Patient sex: M
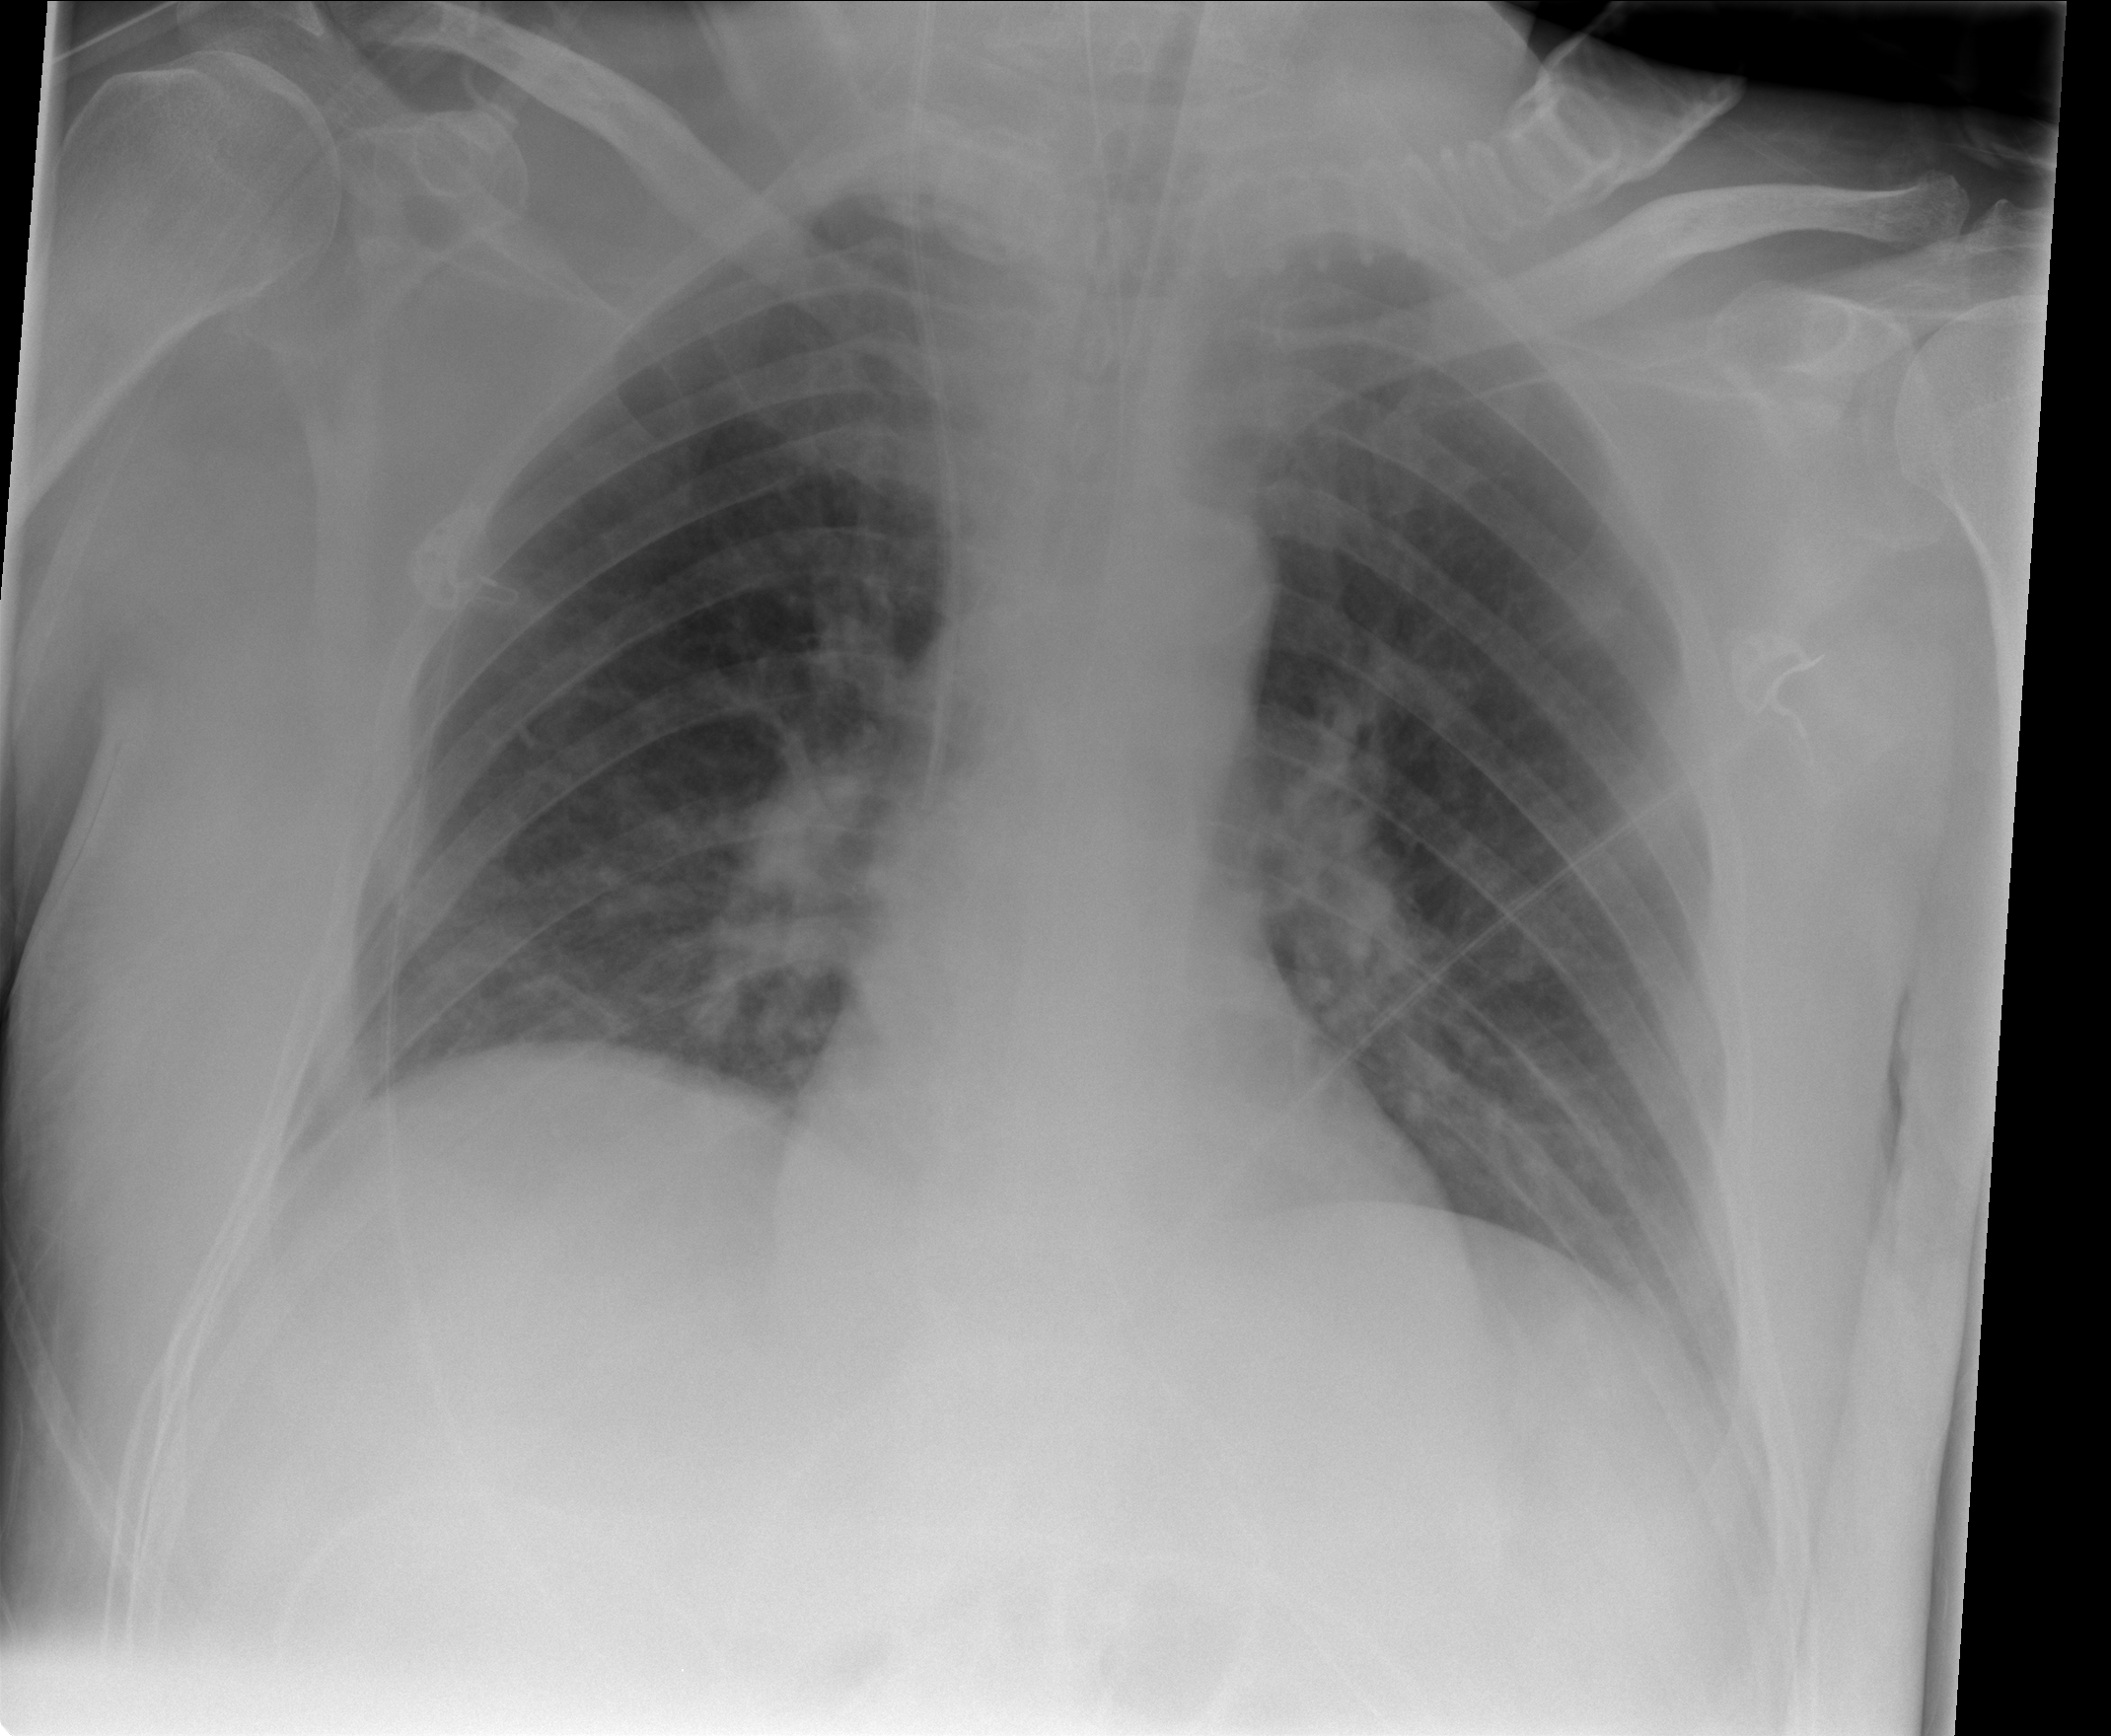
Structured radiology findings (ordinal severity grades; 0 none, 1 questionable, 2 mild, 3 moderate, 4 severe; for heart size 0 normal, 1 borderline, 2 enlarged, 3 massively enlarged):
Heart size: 0
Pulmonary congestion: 0
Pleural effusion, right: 0
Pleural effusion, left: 0
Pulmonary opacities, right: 1
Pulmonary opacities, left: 0
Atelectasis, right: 1
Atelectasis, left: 0